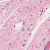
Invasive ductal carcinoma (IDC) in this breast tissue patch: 0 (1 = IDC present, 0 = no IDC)